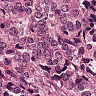
Metastatic tissue present: yes